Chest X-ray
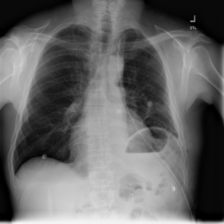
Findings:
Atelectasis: negative
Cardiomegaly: negative
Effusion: negative
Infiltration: negative
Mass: negative
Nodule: negative
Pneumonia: negative
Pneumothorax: positive
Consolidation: negative
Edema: negative
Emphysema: negative
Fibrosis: negative
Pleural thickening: negative
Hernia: negative